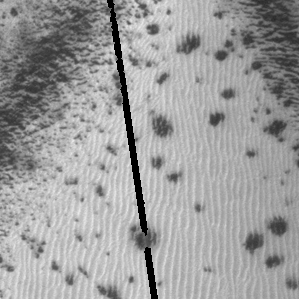
Label: frost